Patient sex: M
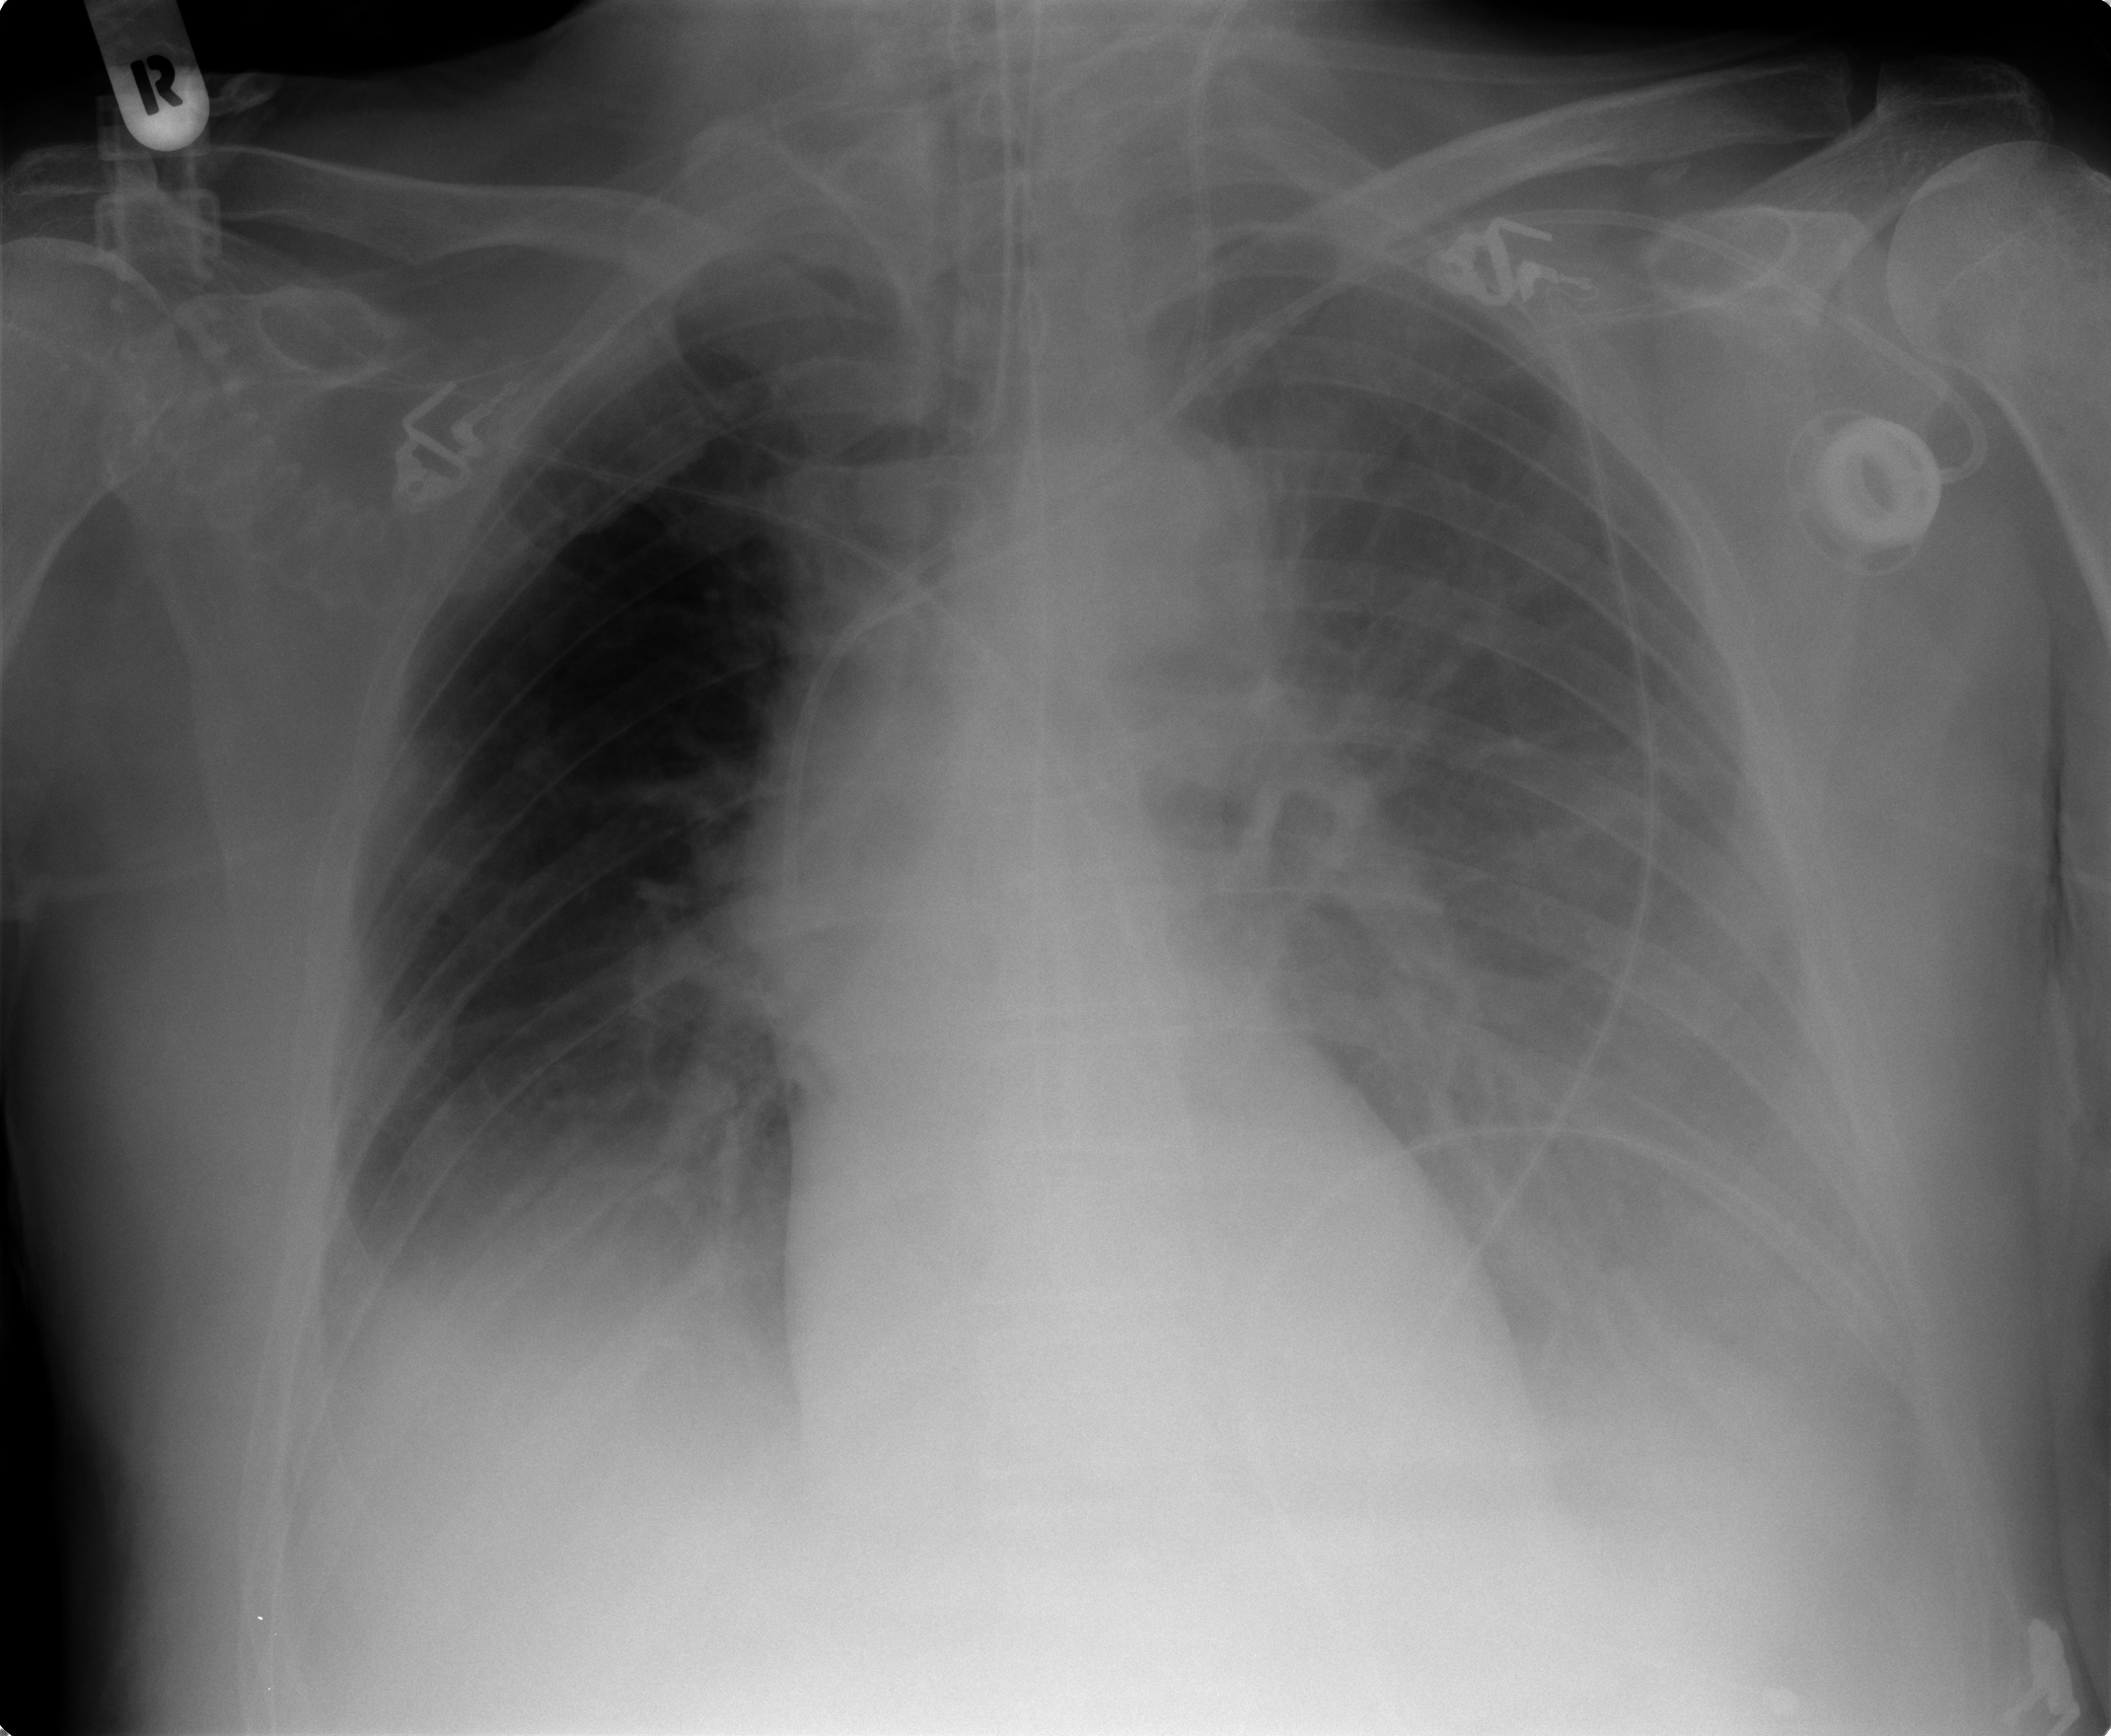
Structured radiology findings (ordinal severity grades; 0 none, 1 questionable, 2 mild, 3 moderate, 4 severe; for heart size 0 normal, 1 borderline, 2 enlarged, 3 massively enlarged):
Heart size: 0
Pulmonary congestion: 2
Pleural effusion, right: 2
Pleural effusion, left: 3
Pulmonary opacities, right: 0
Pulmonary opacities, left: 0
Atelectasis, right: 2
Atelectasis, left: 2